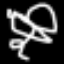
Label: squiggle